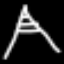
Label: The Eiffel Tower